Interaction volume radius: 5 \u00c5
Interaction volume height: 25 \u00c5
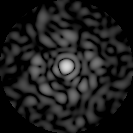
Disorder parameter: 0.8821